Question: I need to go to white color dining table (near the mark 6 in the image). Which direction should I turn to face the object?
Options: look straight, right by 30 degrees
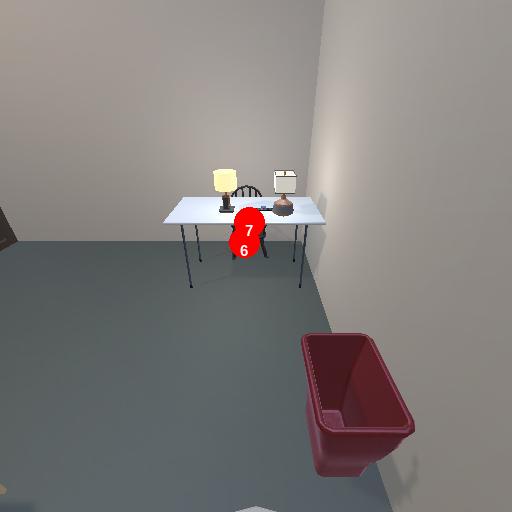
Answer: look straight